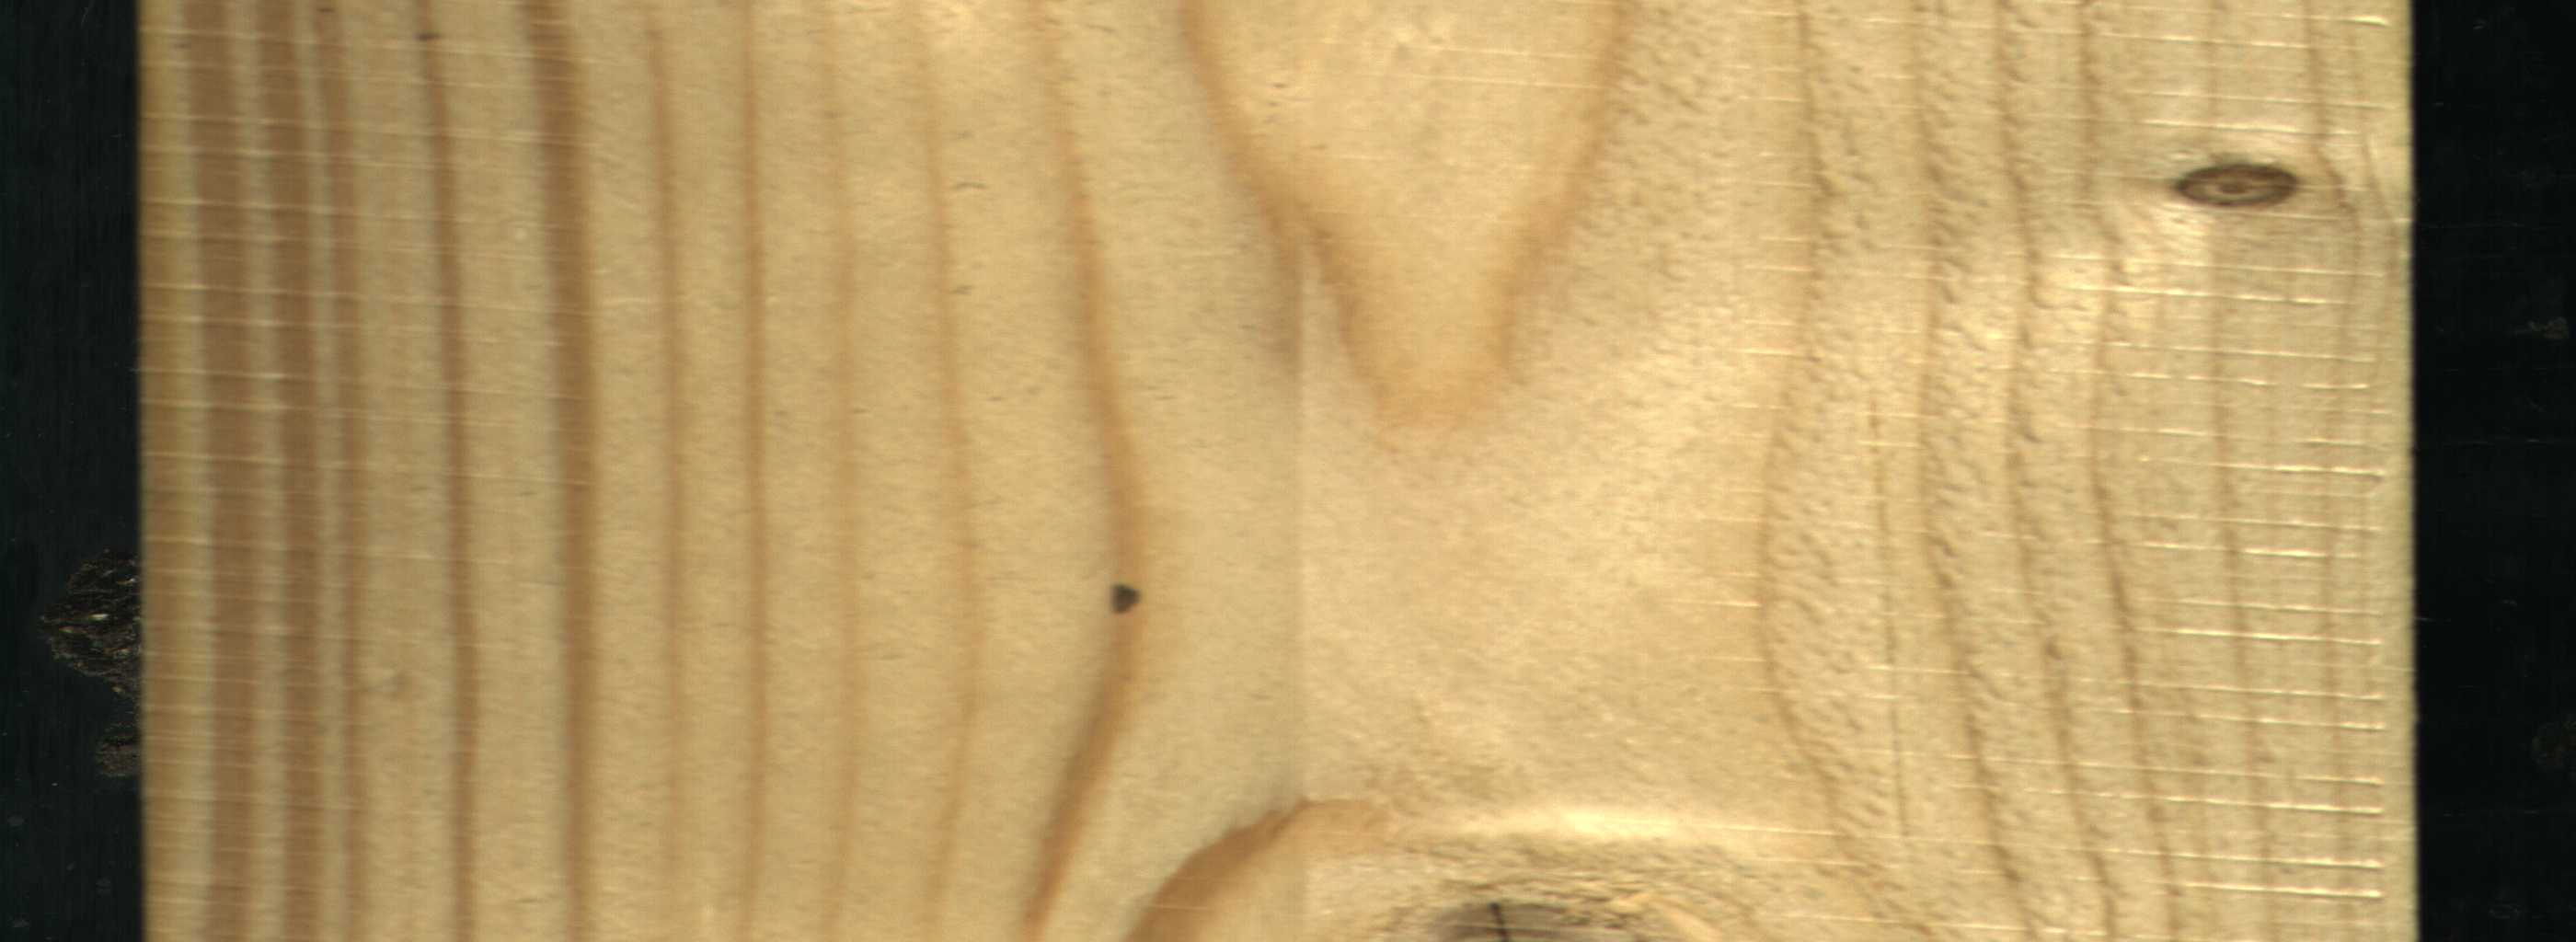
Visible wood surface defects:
knot_with_crack
Live_Knot